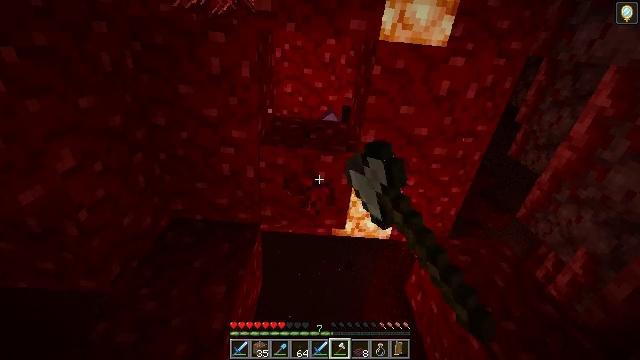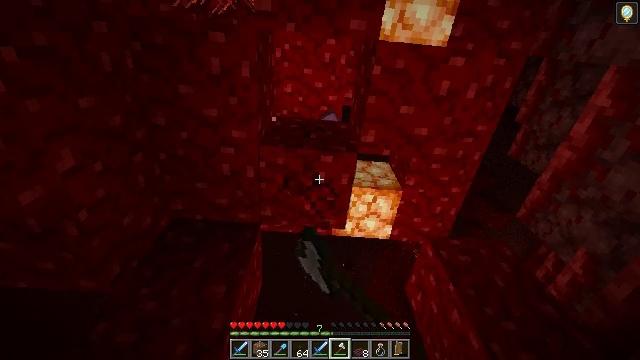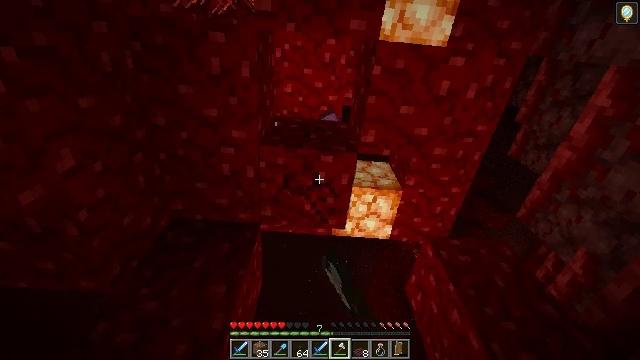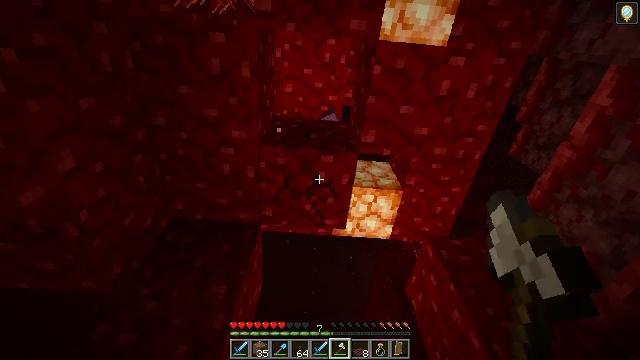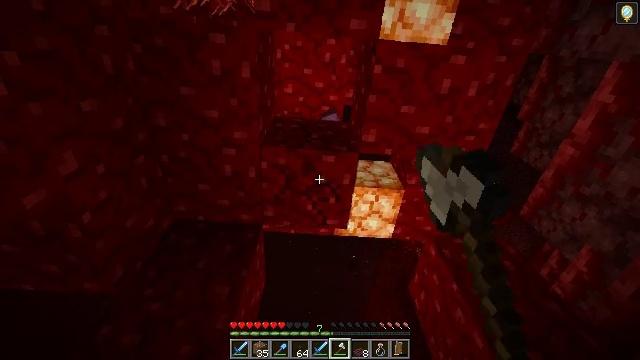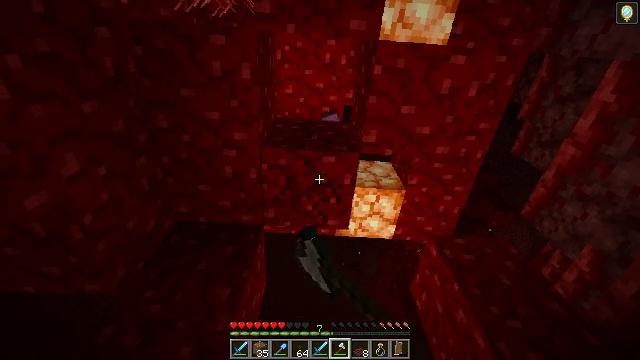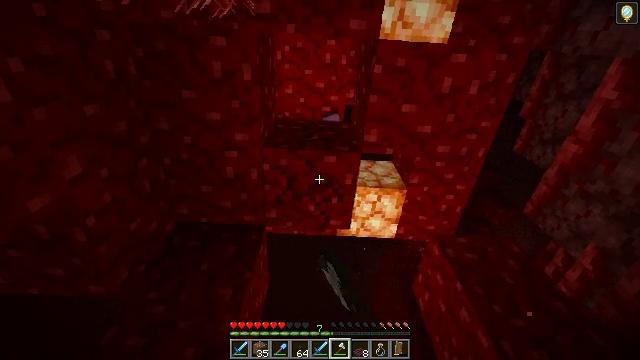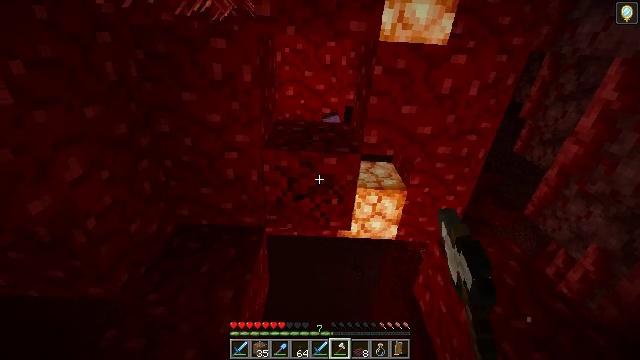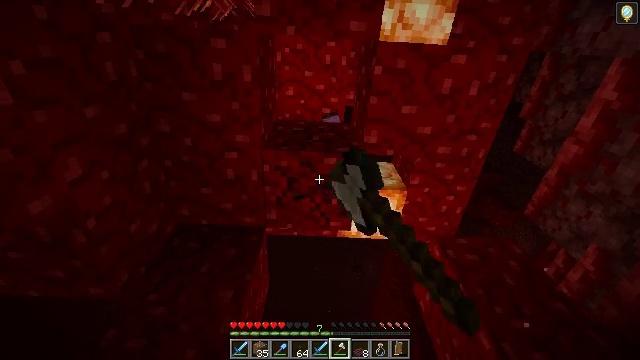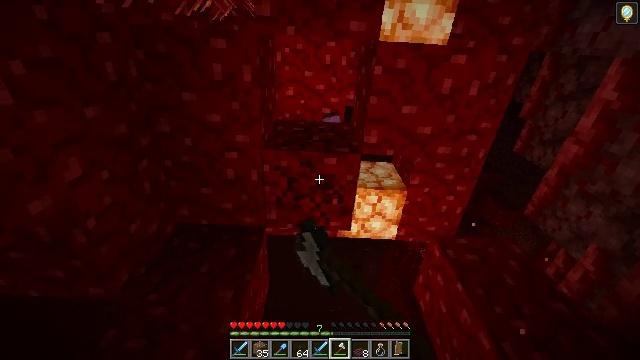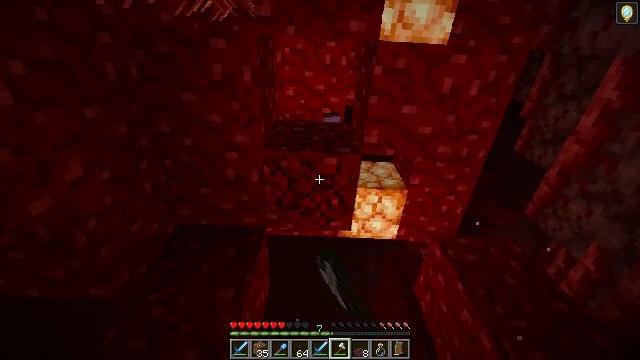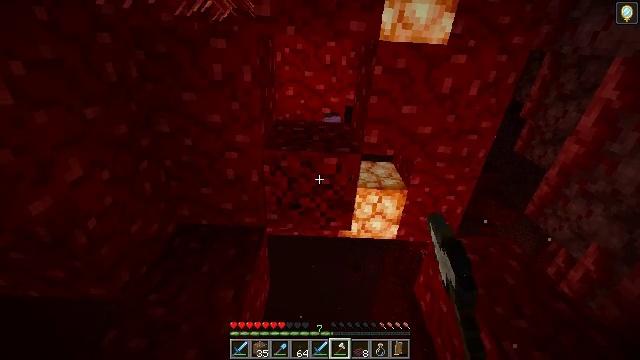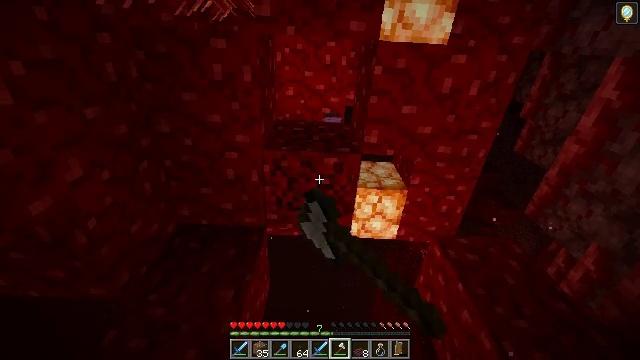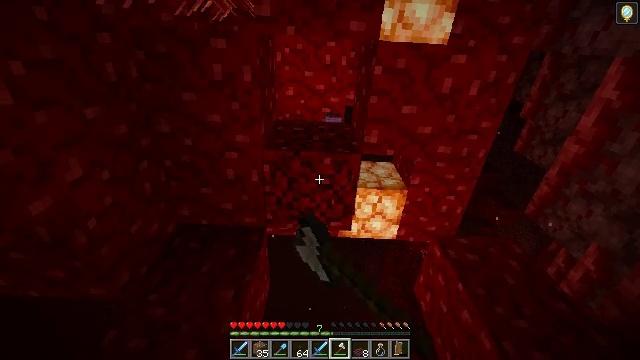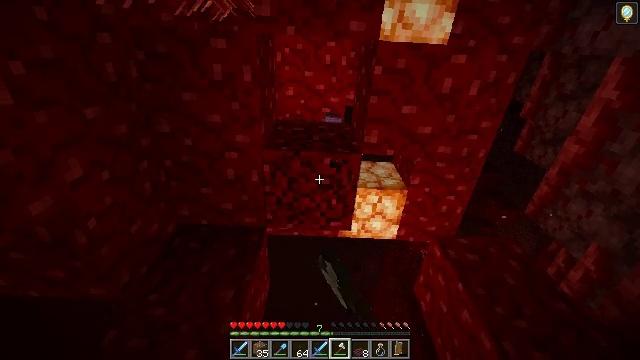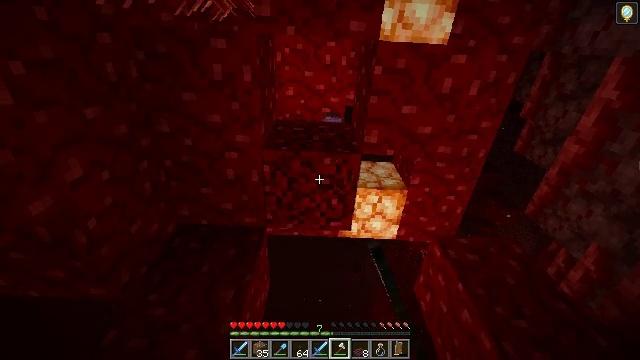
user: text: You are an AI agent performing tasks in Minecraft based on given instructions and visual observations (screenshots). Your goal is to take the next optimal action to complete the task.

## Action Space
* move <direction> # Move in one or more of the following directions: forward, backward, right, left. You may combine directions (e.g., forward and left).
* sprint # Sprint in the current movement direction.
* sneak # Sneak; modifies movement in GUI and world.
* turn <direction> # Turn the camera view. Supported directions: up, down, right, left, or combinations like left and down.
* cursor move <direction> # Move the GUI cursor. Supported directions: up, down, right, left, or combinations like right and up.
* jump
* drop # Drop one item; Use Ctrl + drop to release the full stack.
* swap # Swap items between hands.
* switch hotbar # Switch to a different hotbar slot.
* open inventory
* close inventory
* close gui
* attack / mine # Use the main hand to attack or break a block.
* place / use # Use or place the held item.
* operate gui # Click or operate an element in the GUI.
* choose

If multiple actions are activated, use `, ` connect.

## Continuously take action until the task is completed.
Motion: motion action
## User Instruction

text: Collect the nether wart block for decoration.
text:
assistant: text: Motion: attack / mine
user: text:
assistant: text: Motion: attack / mine
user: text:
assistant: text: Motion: attack / mine
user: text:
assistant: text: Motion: attack / mine
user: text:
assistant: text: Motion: attack / mine
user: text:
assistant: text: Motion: attack / mine
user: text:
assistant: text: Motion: attack / mine
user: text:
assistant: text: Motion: attack / mine
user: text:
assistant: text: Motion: attack / mine
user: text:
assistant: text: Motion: attack / mine
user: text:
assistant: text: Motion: attack / mine
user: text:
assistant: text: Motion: attack / mine
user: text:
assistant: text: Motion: attack / mine
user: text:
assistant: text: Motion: attack / mine
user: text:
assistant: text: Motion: attack / mine
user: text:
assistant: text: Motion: attack / mine
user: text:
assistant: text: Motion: attack / mine
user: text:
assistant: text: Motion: attack / mine
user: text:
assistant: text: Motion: attack / mine
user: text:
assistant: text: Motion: attack / mine
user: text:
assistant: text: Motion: attack / mine